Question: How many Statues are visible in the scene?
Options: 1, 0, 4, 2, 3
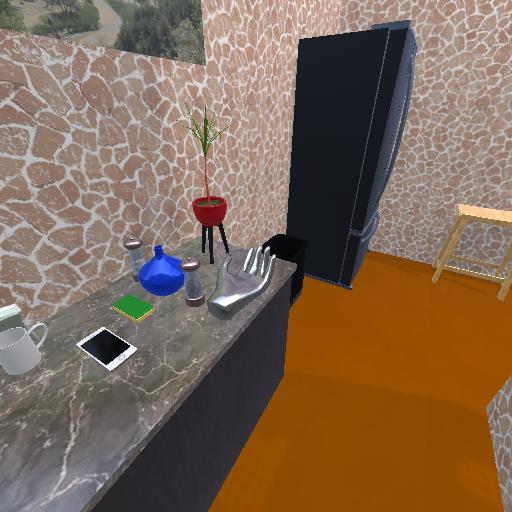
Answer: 1